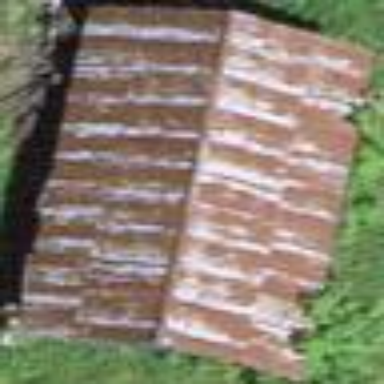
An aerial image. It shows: Shed building.